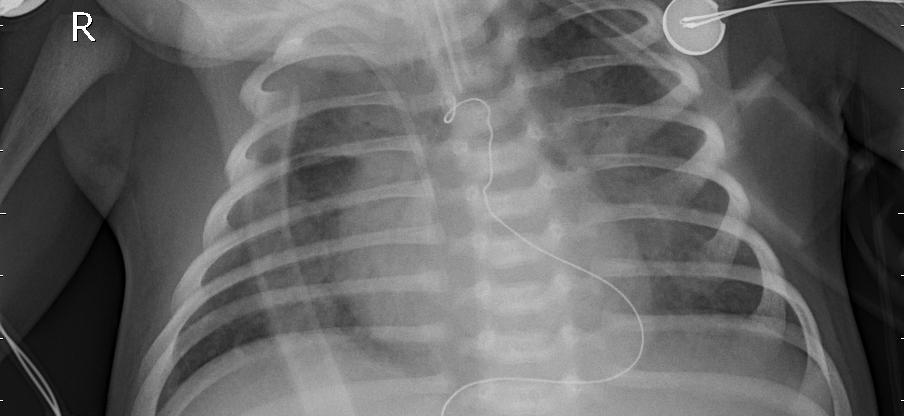
Diagnosis: PNEUMONIA